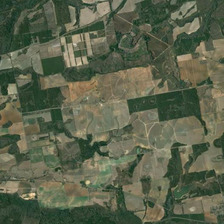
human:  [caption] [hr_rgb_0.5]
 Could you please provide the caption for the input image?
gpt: the little farm consists of grass and crops .

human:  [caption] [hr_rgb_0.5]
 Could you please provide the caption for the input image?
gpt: many pieces of green farmlands and croplands are together .

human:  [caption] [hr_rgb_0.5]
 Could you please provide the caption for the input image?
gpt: a few crooked paths pass through the farm .

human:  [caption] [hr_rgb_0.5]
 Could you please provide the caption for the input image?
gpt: many pieces of green farmlands and croplands are together .

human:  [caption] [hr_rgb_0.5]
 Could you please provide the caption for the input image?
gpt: the little farm consists of grass and crops .